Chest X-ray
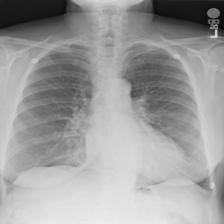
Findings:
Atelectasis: negative
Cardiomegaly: negative
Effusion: negative
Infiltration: negative
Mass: negative
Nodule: positive
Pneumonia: negative
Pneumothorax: negative
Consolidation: negative
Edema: negative
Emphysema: negative
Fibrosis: negative
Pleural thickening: negative
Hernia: negative